Question: I want to make a compass in the browser (mobile website, NOT native applicaton). The purpose is that you have a button "Save current location to localstorage" and when you click on that button you save the latitude & longitude of the current location in the localstorage of the browser.
Then later when you are for example one kilometre from the location saved in the localstorage (for example on a parking) that you have a compass with an arrow headed to the location in your localstorage.
What I do now is save the location in the localstorage. But I don't now how I can make a compass headed to the location?
This is what I do now:

Can somebody help me?
Thanks in advance!
Now I also have the direction of my phone.
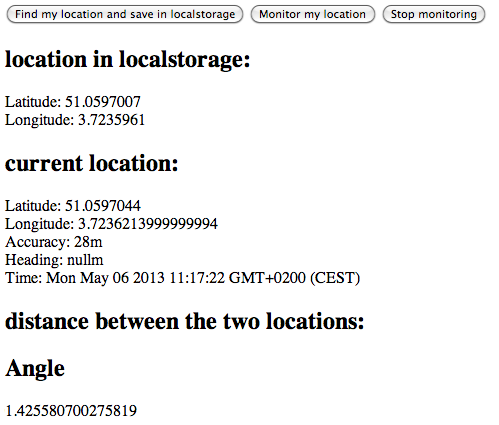
Answer: You have 2 points (x1,y1) and (x2,y2). Angle between those 2 points in js is:
'''
var angle = Math.atan2(y2 - y1, x2 - x1);
'''